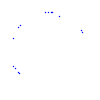
Particle: kaon